Aerial crown-view tile of a tropical tree (Barro Colorado Island, Panama), acquired 20241014:
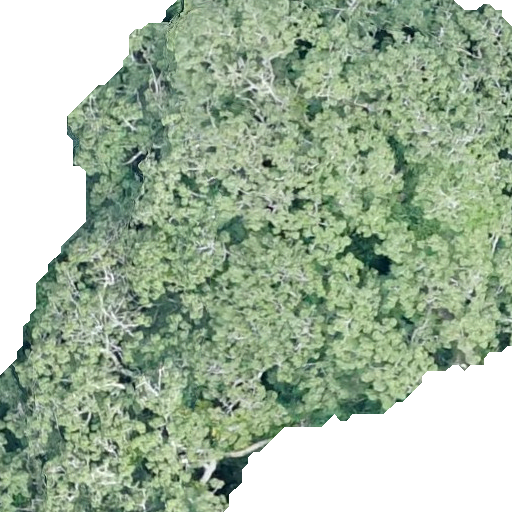
Species: Ceiba pentandra
GBIF accepted scientific name: Ceiba pentandra
Crown area: 343.02 m²